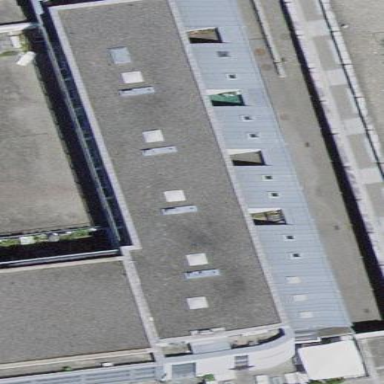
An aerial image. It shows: Building with skillion roof where the roof orientation is along the building.